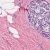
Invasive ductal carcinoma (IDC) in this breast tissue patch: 0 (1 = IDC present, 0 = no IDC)